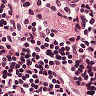
Metastatic tissue present: no